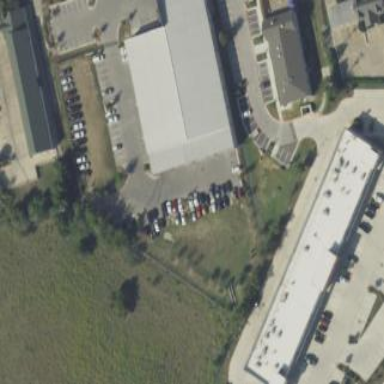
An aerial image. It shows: Car shop building.